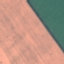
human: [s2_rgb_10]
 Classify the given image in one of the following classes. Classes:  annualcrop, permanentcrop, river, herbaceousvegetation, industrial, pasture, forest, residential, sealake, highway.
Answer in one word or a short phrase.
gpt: AnnualCrop